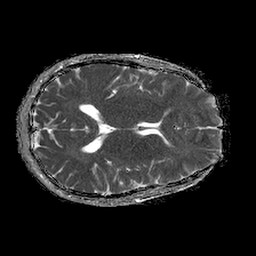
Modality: ADC
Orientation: axial
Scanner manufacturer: philips
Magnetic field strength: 1.5 T
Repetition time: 4.6 s
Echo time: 0.08517 s